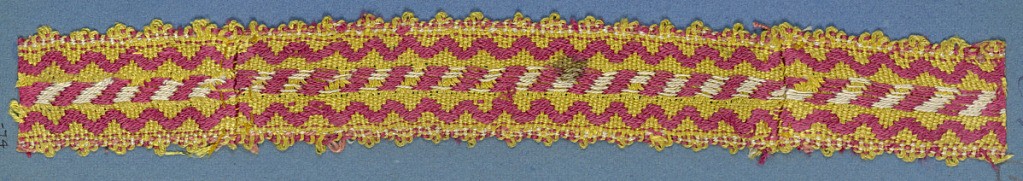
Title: Trimming
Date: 19th century
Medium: silk Technique: woven
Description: Trimming fragment in a design of diagonal red and white bands set between zigzag lines in red on a yellow ground; picot edges.